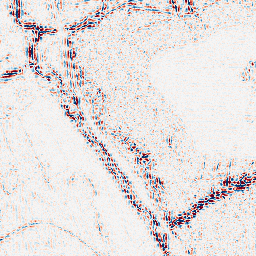
Category: wavelet
Decomposition family: wavelet_dwt
Decomposition parameters: wavelet: coif2
level: 2
Upsampling method: sinc_hamming
Upsampling parameters: scale: 4
kernel_size: 16
Upsampling scale: 4